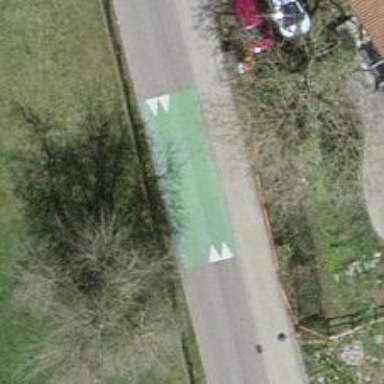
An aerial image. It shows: Table-style traffic calming feature.